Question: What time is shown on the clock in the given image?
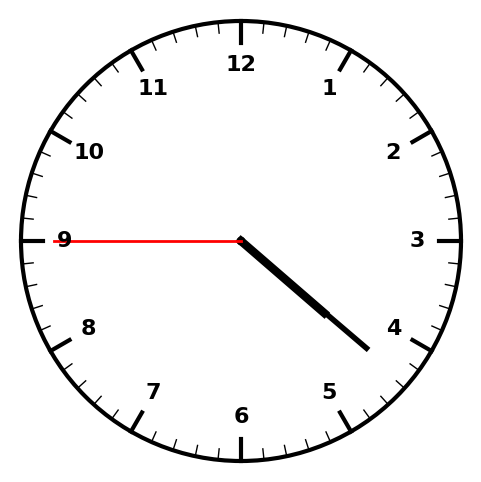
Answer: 04:21:45